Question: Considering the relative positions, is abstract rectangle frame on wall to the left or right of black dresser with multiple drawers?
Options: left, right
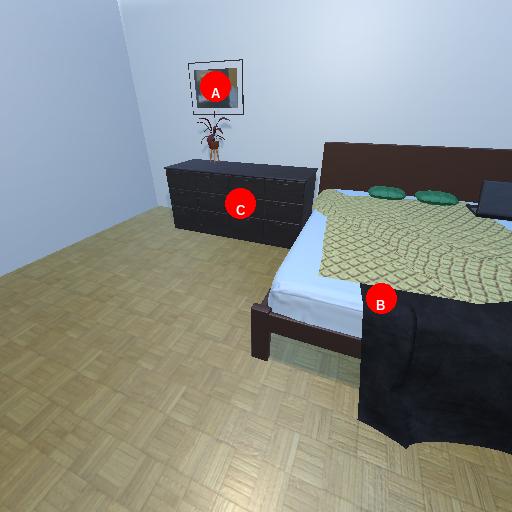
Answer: left